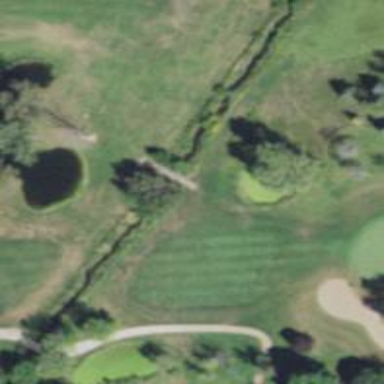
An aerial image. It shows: Path for both roads and golfers.